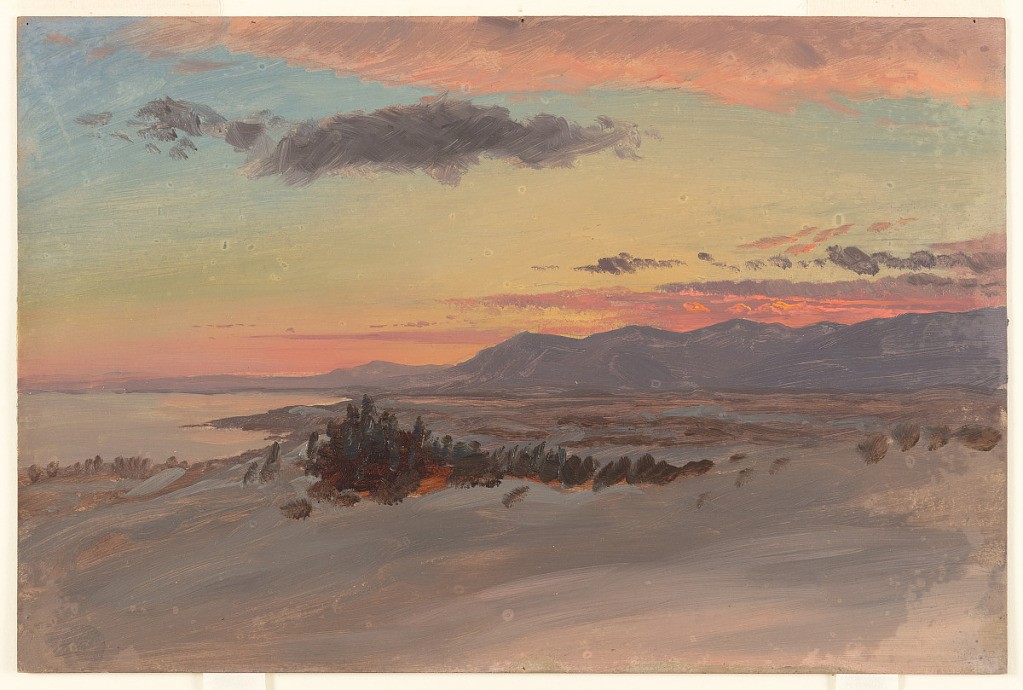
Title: Hudson Valley in Winter, Looking Southwest from Olana
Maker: Frederic Edwin Church, American, 1826–1900
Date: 1870–80
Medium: Brush and oil, graphite on paperboard.
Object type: Drawing
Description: Landscape sketch of a vibrant winter over the Hudson River Valley, looking southwest from the artist's estate near Hudson, New York, known as Olana. A prismatic gradient from red to blue punctuated with variously bright and dim clouds defines the twilight sky. In the background at right, the Catskill Escarpment, painted in a deep, dull purple, looms over the Hudson River, which may be blanketed in fog in the middle distance at left. Snow-covered landscape of Olana and Red Hill visible in foreground, loosely painted.